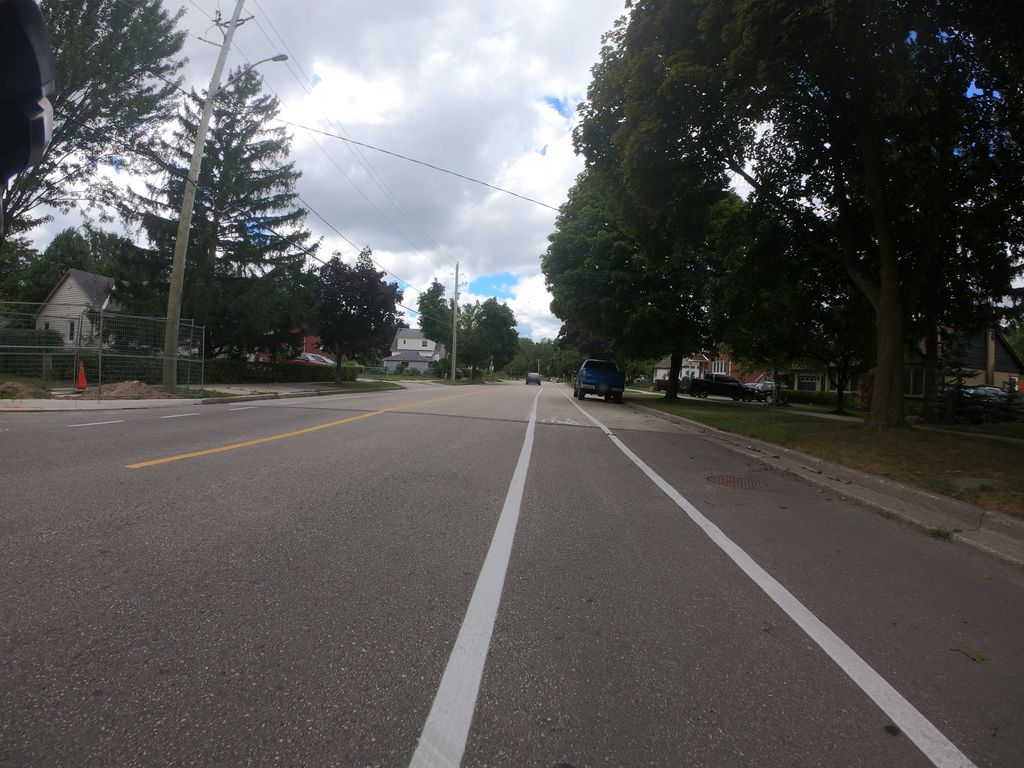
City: kitchener-waterloo